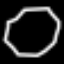
Label: octagon